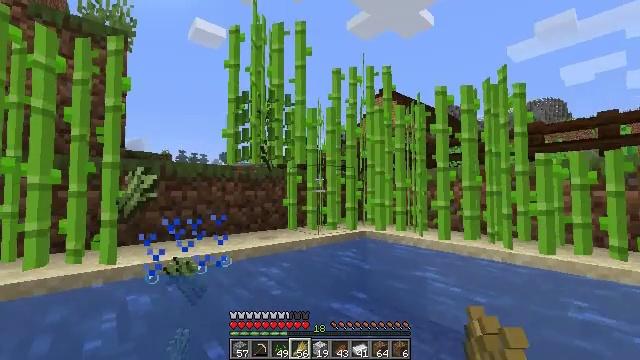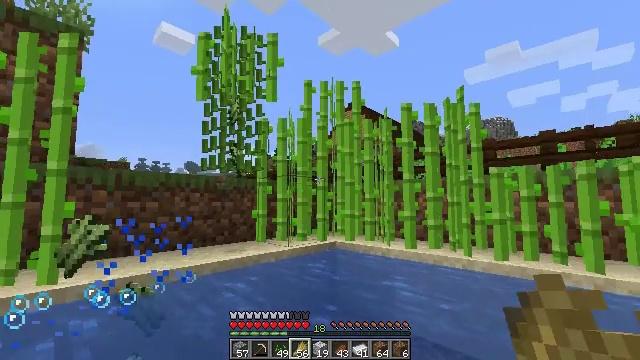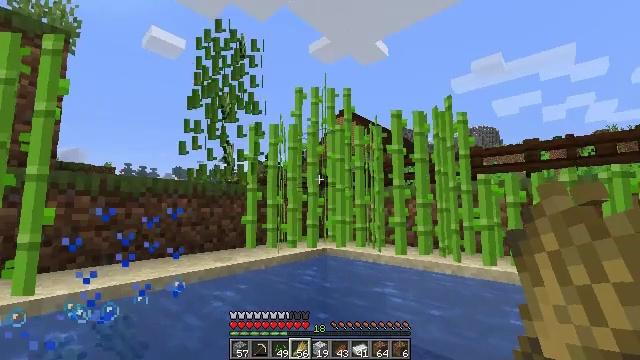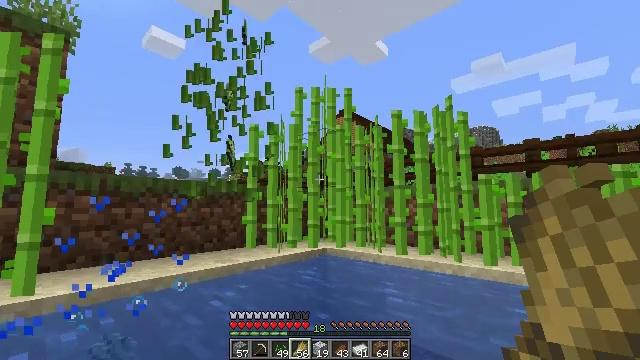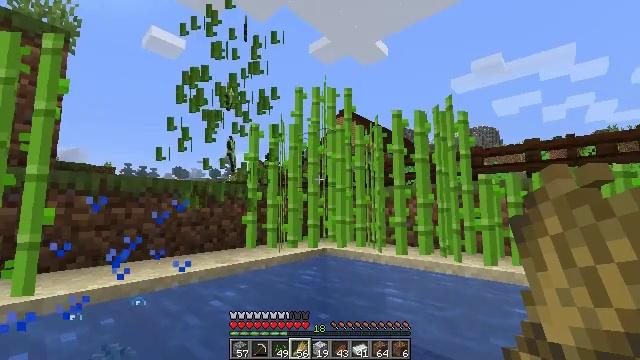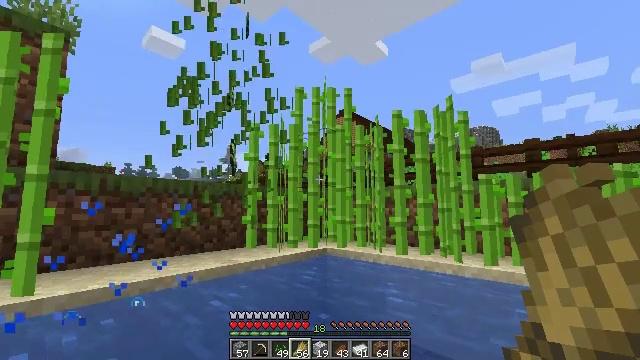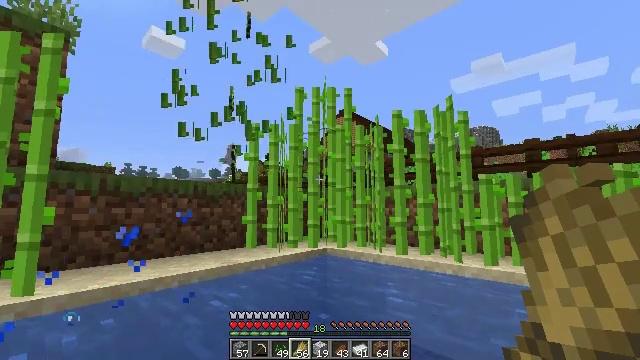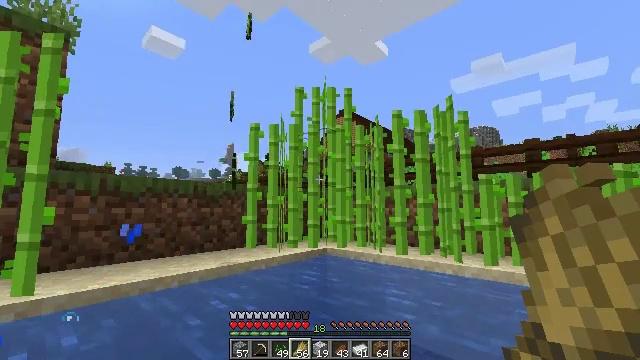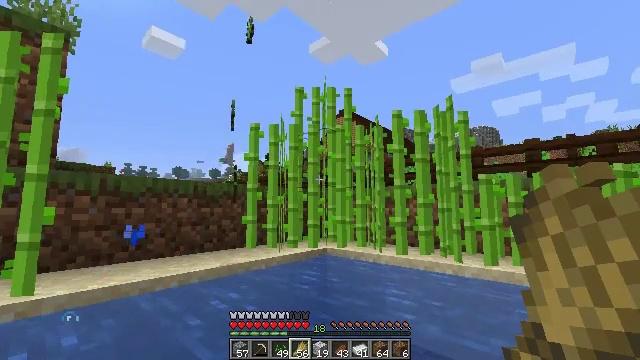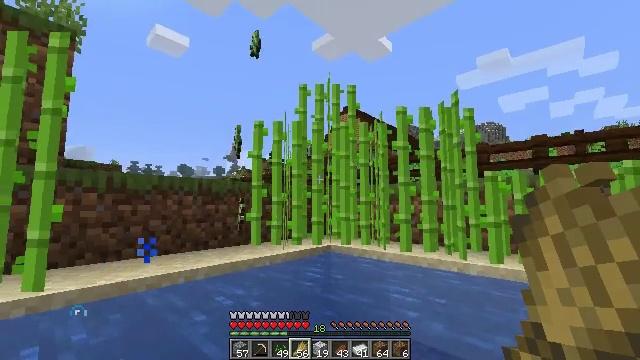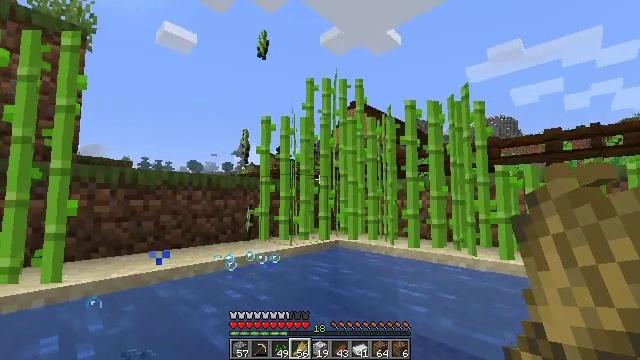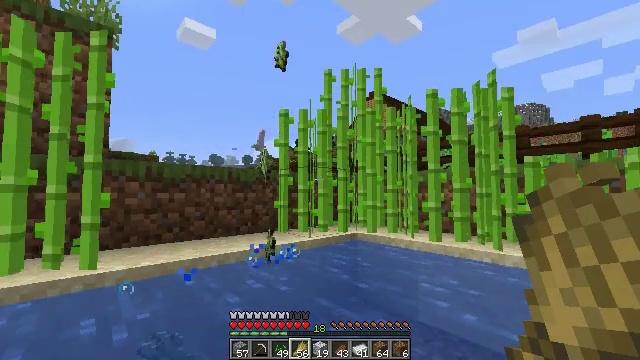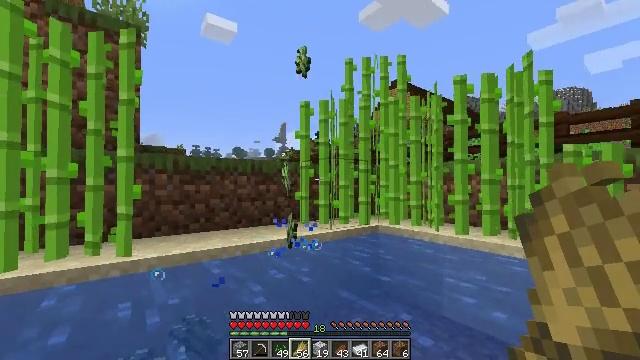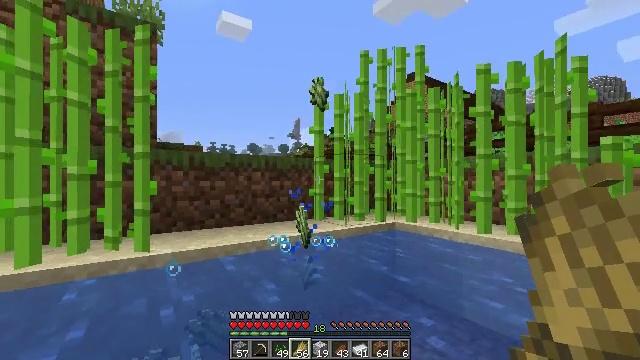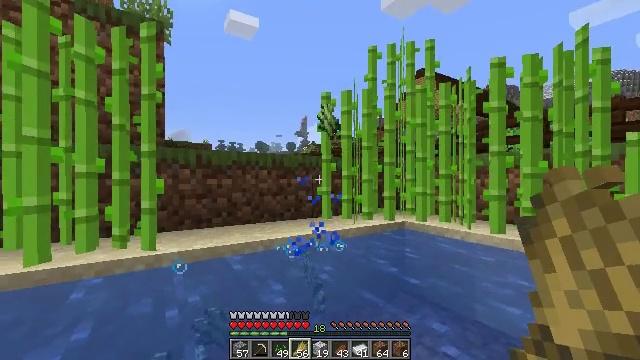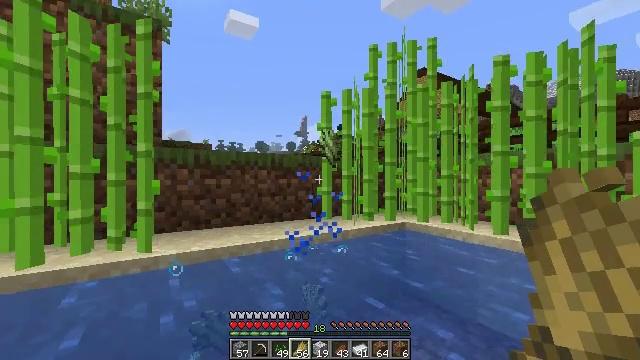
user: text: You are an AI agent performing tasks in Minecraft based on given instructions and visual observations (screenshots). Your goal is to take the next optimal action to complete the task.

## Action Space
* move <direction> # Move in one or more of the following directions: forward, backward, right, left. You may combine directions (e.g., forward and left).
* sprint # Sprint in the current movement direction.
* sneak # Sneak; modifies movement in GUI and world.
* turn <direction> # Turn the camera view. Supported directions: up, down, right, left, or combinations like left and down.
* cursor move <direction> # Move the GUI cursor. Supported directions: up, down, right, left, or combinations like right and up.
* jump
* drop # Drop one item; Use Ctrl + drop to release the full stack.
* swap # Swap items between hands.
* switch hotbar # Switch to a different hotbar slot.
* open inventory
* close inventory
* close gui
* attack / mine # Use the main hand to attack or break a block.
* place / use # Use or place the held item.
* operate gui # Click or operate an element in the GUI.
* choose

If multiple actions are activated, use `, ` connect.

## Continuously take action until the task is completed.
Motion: motion action
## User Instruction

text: Cut down the sugar cane stalks.
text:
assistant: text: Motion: turn right and up
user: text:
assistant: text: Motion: turn right and up
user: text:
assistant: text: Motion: no_op
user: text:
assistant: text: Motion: no_op
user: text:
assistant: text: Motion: no_op
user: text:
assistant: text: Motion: no_op
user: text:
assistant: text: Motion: no_op
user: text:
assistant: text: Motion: no_op
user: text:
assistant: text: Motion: no_op
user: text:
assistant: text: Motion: turn left and down
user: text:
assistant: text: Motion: move forward, turn left and down
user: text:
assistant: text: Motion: move forward, turn left and down
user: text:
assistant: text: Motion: move forward, turn left
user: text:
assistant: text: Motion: move forward, turn left
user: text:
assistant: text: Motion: move forward
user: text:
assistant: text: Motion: move forward
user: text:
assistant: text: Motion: move forward
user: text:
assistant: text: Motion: move forward
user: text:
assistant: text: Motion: move forward
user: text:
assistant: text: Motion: move forward
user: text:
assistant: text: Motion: move forward, turn right
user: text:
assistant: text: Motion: move forward, turn right
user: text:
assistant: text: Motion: move forward, turn right
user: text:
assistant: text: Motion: move forward, turn right
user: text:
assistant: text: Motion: move forward, turn right
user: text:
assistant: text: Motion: move forward
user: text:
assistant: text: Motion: move forward
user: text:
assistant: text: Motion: move forward
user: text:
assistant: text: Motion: move forward
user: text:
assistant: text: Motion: move forward